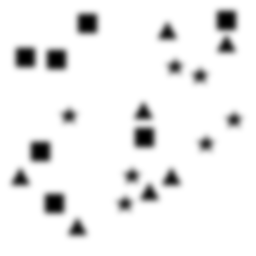
Squares: 7
Triangles: 7
Stars: 7
Total shapes: 21